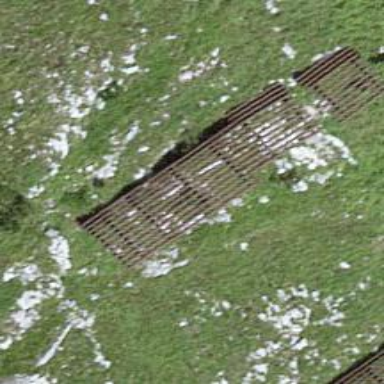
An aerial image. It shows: Avalanche protection barrier made by humans.